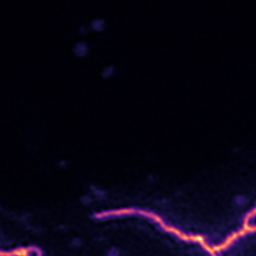
Label: Super-resolution ER image